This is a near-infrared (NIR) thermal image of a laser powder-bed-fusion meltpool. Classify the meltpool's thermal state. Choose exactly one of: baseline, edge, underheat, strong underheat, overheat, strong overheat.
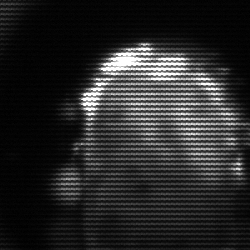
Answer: baseline